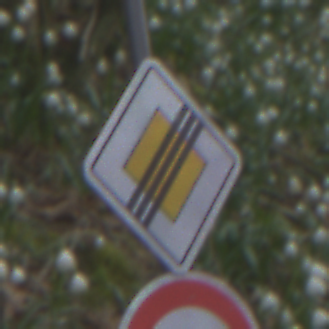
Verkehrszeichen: EndeVorfahrtsstrasse
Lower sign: Geschwindigkeit50
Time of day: MorningAfternoon
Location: Outdoor (Nature)
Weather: PartlyCloudy
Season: NotSpecified
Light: Natural